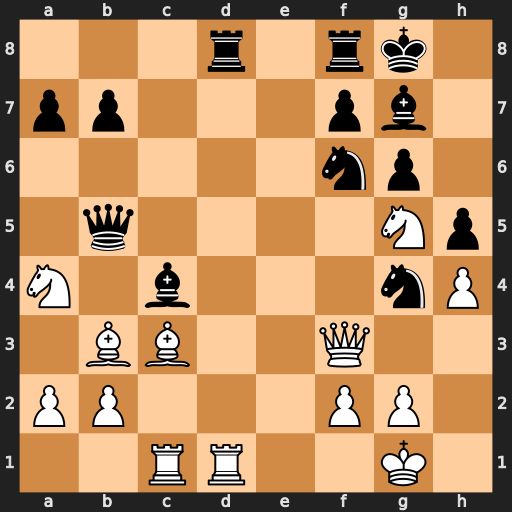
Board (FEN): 3r1rk1/pp3pb1/5np1/1q4Np/N1b3nP/1BB2Q2/PP3PP1/2RR2K1
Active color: w
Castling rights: -
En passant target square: -
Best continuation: Rxd8 Rxd8 Bxf6